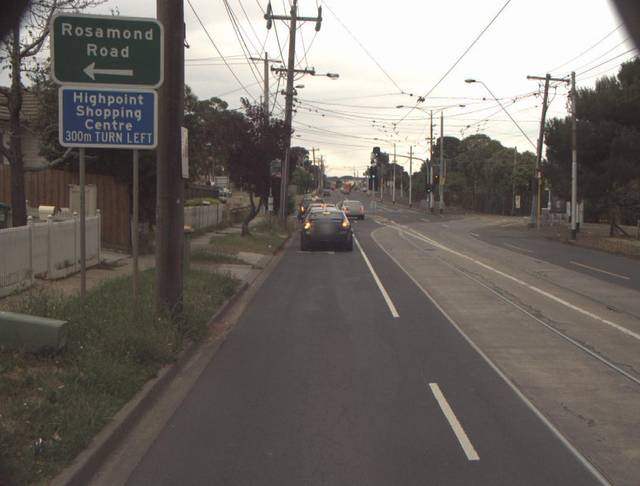
Region: Australia
Coordinates: -37.769, 144.887